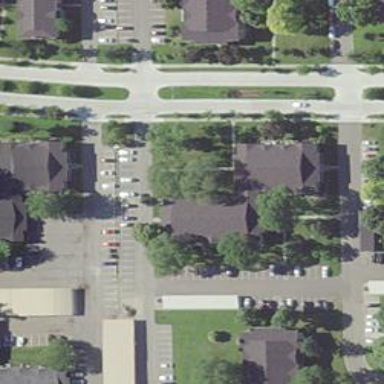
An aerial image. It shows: Footway.